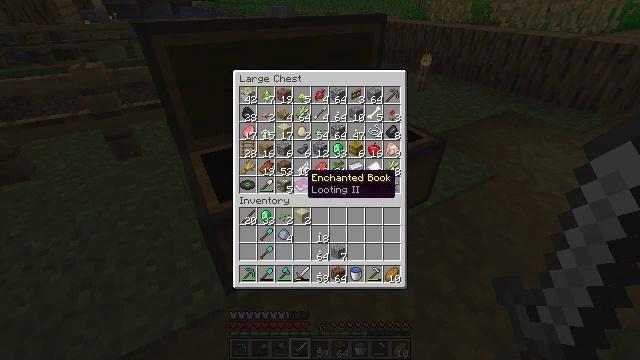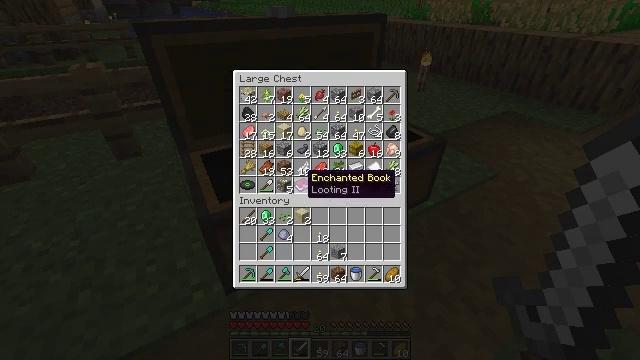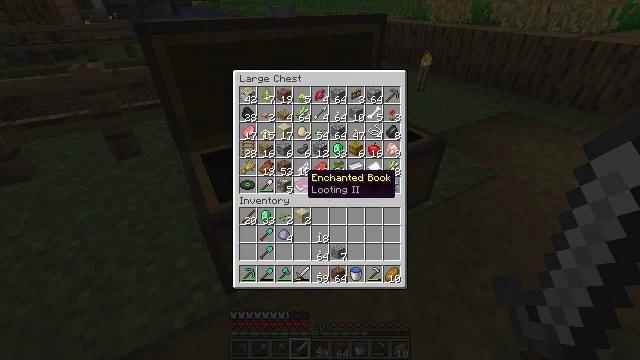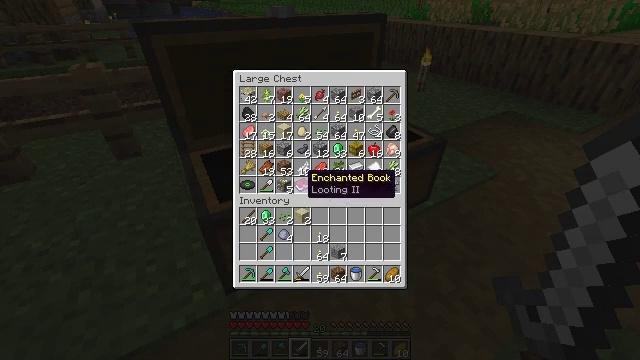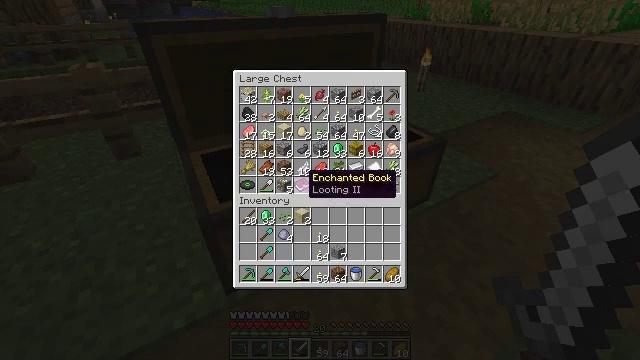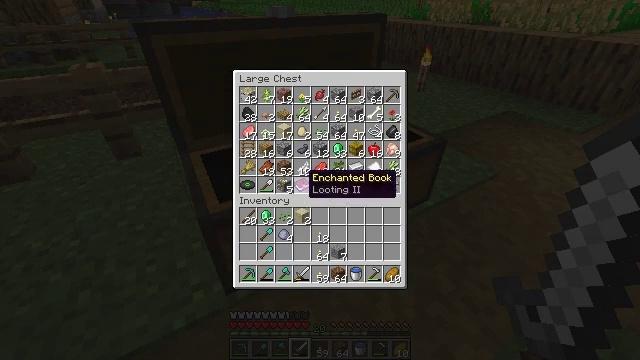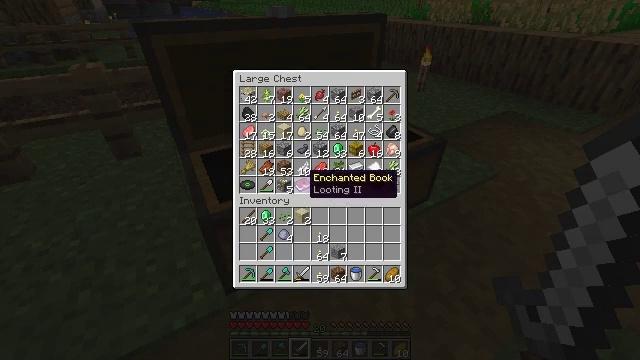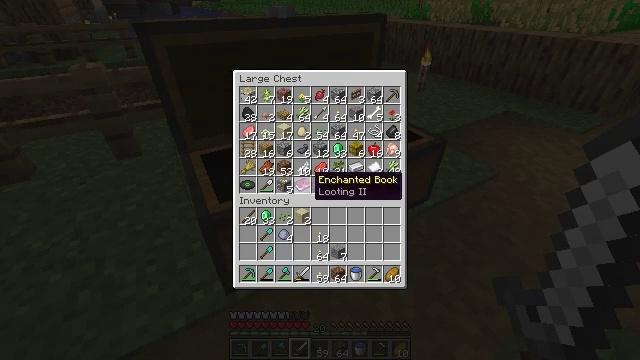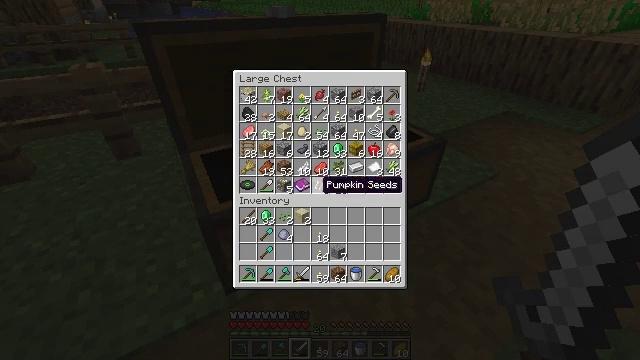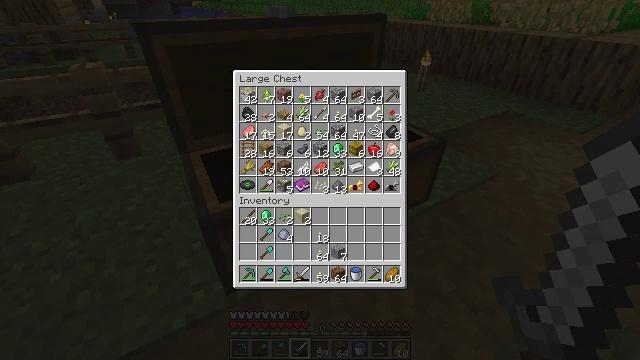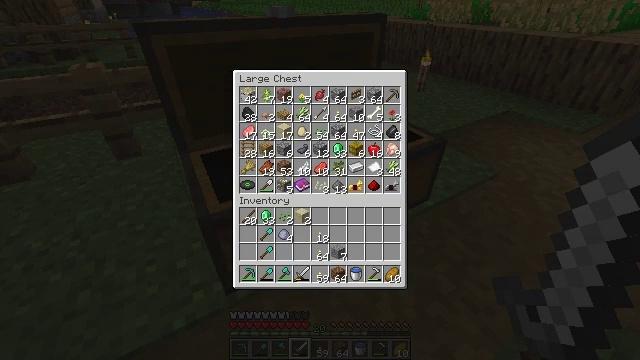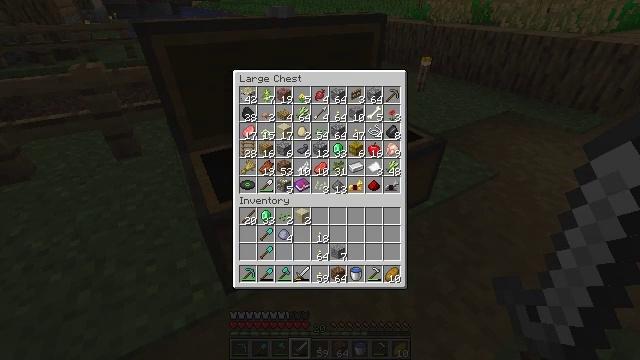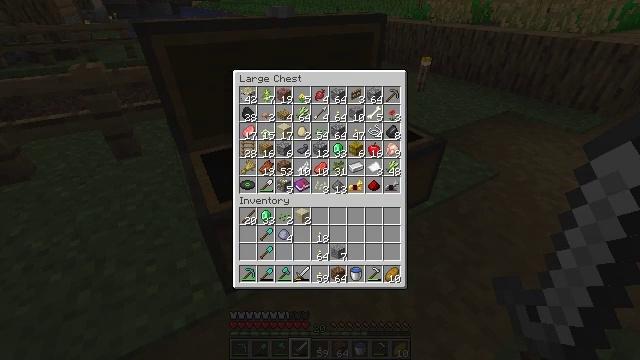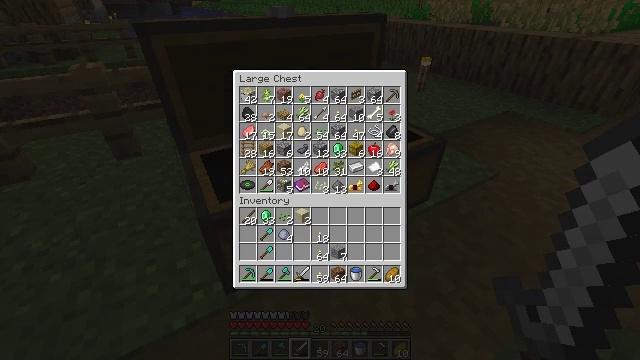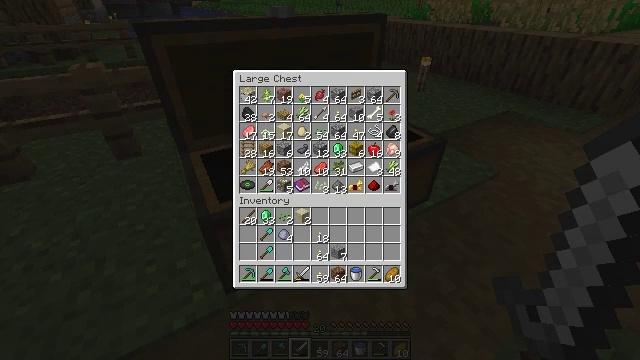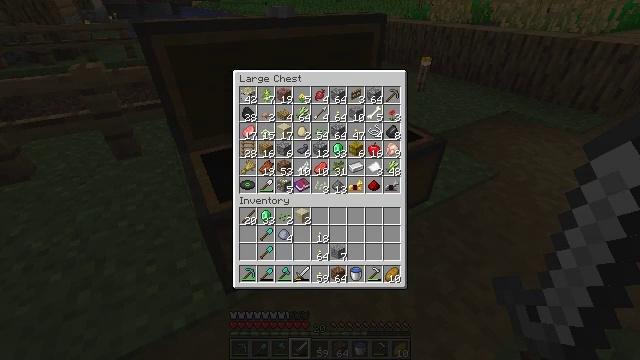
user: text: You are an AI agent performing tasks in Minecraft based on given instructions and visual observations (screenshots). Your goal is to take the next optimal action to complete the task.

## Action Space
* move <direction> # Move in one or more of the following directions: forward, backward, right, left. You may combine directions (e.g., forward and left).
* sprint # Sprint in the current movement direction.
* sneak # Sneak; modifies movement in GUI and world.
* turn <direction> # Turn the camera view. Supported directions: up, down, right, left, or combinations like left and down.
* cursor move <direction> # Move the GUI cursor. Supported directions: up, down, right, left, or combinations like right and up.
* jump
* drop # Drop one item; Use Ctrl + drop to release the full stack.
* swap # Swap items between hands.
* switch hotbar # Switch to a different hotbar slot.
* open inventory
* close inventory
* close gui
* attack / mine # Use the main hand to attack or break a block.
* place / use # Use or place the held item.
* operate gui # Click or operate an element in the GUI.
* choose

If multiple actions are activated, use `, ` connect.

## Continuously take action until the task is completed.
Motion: motion action
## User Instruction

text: Use wooden slabs and a bookshelf to craft a lectern.
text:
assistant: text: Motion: no_op
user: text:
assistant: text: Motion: no_op
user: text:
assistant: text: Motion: no_op
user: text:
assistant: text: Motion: no_op
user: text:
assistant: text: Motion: no_op
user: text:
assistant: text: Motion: no_op
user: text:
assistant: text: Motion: no_op
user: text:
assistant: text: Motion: cursor move right
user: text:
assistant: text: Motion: cursor move right
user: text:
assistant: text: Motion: cursor move right
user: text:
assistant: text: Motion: cursor move right
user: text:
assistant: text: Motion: no_op
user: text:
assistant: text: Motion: no_op
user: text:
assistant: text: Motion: no_op
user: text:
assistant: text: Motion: no_op
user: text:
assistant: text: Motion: no_op
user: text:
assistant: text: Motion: no_op
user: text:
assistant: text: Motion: no_op
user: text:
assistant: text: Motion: no_op
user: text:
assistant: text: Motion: no_op
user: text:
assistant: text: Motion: no_op
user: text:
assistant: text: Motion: no_op
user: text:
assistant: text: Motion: no_op
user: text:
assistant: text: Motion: no_op
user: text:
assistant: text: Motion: no_op
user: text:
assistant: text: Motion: no_op
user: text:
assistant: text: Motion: no_op
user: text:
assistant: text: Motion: no_op
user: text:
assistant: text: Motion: no_op
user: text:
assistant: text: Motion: no_op